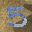
Label: 5